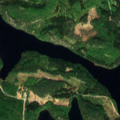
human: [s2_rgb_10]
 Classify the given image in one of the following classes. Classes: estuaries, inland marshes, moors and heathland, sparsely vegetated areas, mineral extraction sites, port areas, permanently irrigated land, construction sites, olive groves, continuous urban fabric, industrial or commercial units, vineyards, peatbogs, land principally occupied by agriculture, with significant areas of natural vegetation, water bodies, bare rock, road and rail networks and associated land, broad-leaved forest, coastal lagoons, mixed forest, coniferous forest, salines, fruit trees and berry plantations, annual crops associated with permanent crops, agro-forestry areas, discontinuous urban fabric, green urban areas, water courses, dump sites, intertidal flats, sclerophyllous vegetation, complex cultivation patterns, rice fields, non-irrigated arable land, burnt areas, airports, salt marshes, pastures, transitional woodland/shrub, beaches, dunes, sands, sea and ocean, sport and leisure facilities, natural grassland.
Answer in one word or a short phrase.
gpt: broad-leaved forest, coniferous forest, mixed forest, water bodies